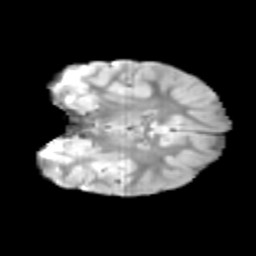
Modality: T2w
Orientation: coronal
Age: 9
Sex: male
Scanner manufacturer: siemens
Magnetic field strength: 3 T
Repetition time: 3.8 s
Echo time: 0.07 s